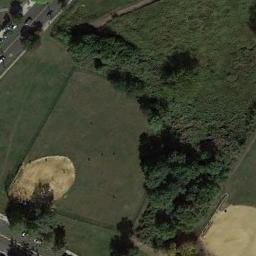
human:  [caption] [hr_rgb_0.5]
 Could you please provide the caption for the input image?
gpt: There are two basketball courts and a baseball field in this image .

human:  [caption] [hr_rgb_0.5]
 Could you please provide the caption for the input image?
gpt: There is a baseball diamond in the grass surrounded by the roads and trees .

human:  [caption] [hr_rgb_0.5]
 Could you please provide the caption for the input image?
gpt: A baseball diamond surrounded by some trees .

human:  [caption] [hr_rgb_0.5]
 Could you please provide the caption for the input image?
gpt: A baseball diamond is in the middle of grass next to many trees .

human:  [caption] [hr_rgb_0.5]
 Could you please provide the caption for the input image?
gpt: Many trees are beside the  baseball diamond .